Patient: sex F, age 63
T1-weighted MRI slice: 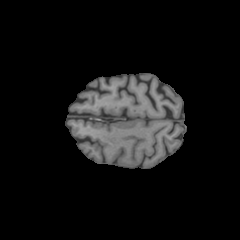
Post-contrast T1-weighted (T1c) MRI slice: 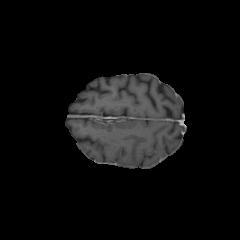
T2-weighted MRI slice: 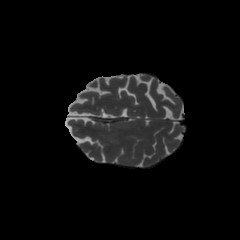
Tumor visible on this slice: no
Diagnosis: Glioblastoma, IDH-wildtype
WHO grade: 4